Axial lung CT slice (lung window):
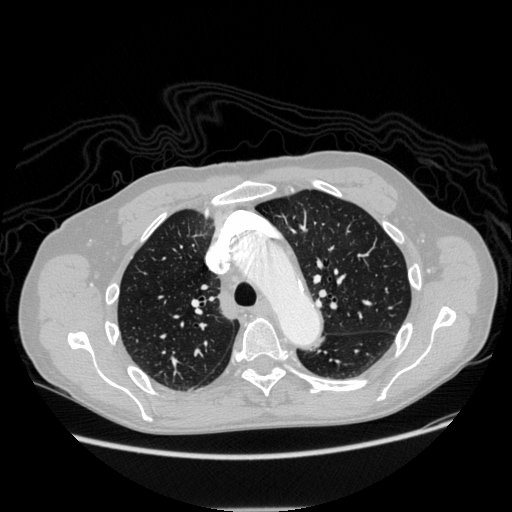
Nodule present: no